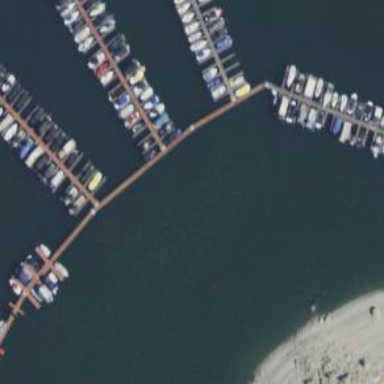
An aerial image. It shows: Commercial mooring pier located along footway road.